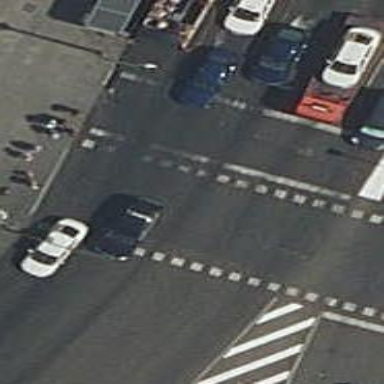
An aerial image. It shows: Crossing with traffic signals.